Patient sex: M
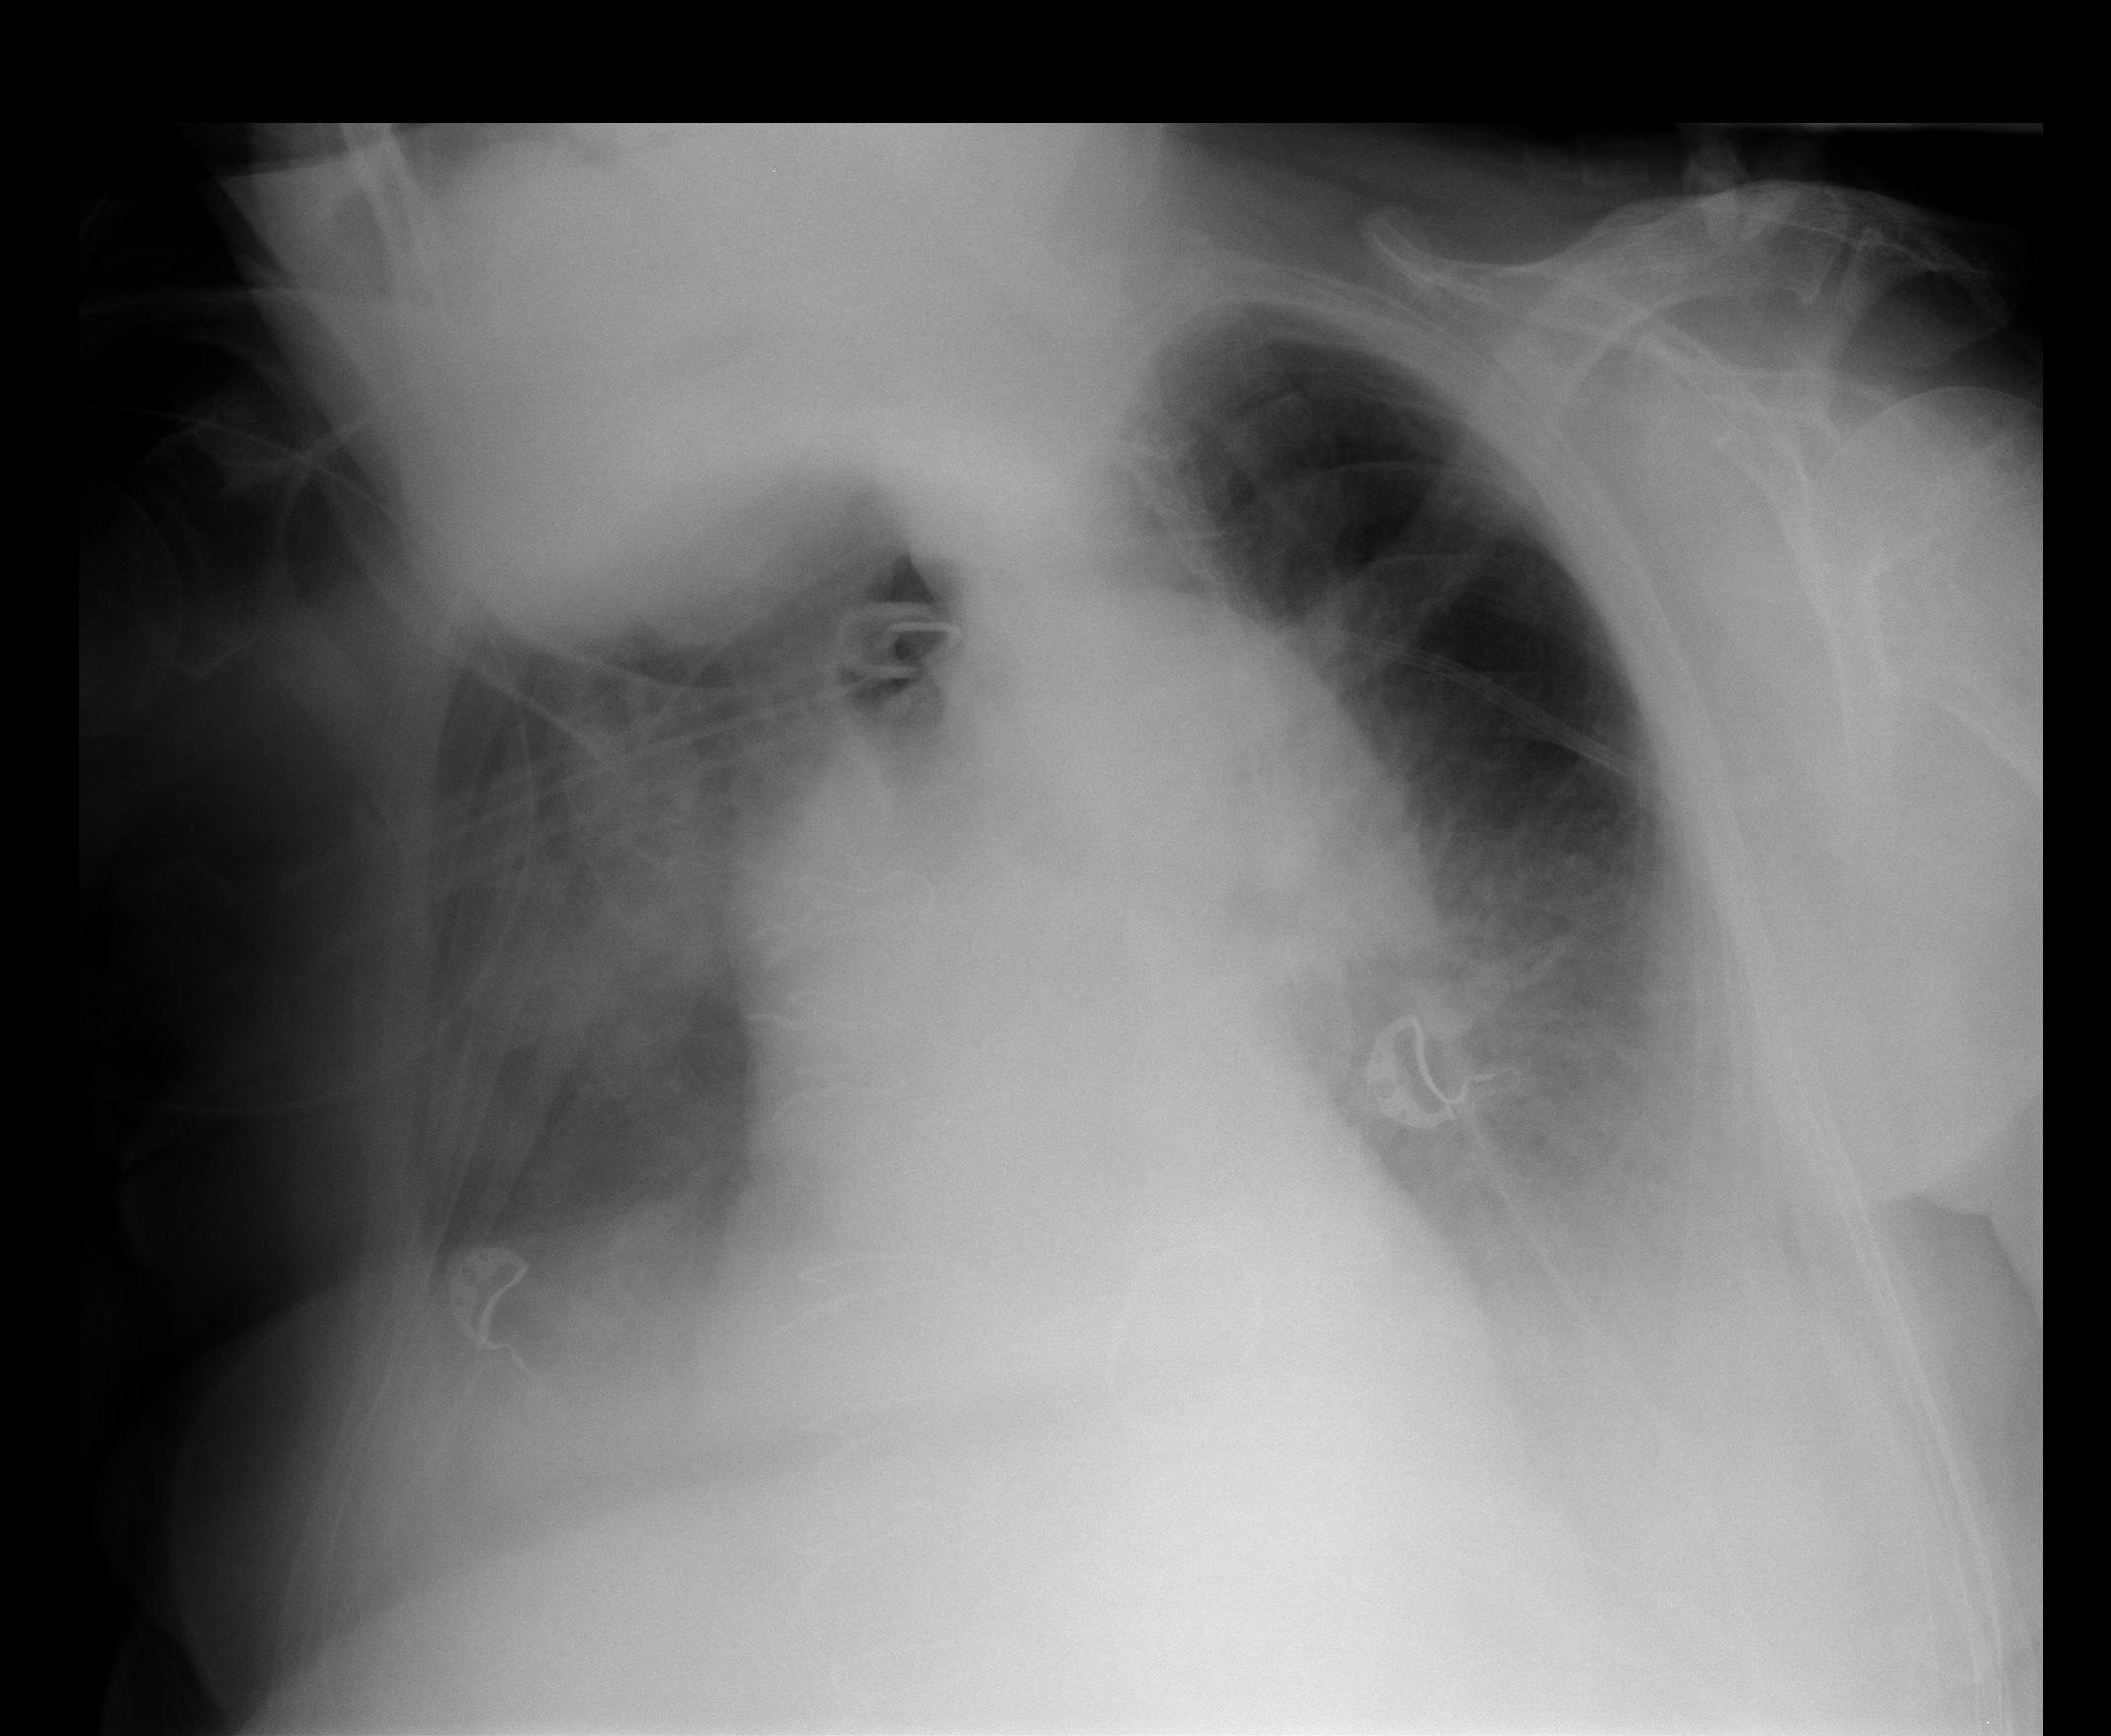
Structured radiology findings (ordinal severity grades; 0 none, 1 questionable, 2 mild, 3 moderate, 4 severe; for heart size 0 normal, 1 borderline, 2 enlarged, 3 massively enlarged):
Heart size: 1
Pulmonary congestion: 2
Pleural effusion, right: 1
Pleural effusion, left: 2
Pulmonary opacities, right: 0
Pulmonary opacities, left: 0
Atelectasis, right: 3
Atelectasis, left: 2